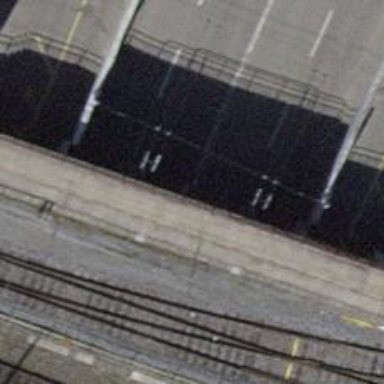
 passing through tunnel. The road has trolley wires and lane for cyclists on both sides."